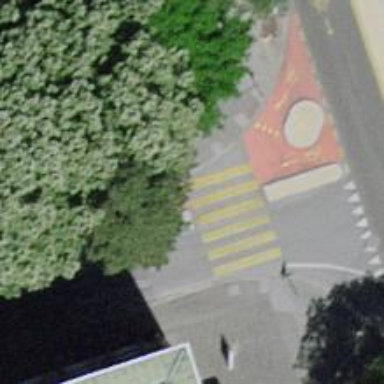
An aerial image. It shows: Asphalt residential road with opposite lane cycleway on the left.